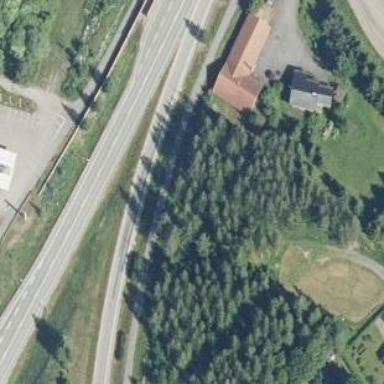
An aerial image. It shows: Trunk link highway.